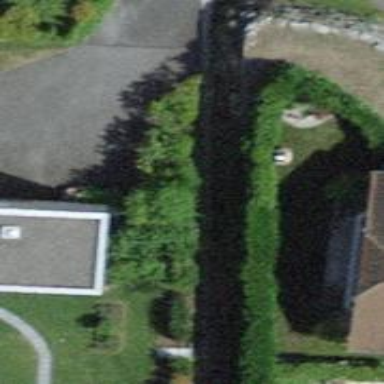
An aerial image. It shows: Path with surface of grass pavers.